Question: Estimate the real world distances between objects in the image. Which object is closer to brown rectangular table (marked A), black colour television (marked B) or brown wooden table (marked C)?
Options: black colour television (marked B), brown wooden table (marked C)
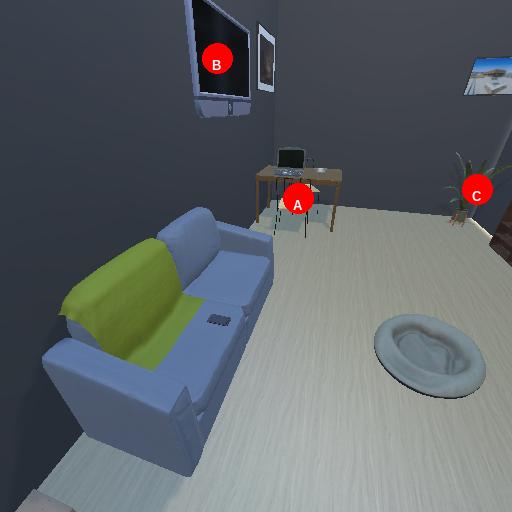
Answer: black colour television (marked B)